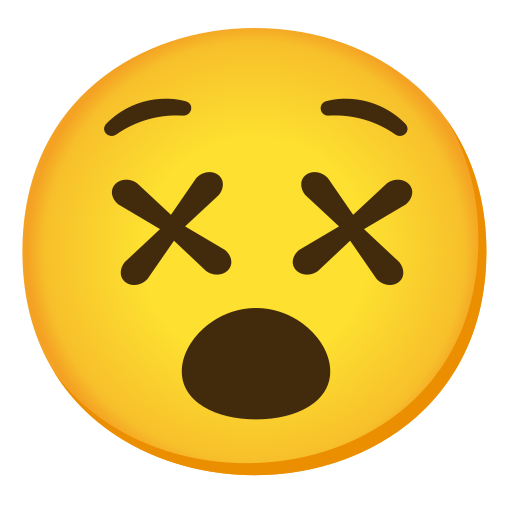
Emoji: 😵